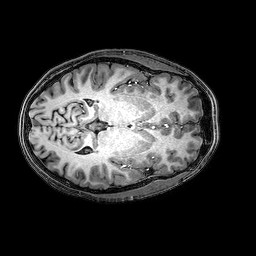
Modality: T1w
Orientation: axial
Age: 21
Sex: male
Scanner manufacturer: philips
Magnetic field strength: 3 T
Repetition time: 0.009 s
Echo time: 0.0035 s